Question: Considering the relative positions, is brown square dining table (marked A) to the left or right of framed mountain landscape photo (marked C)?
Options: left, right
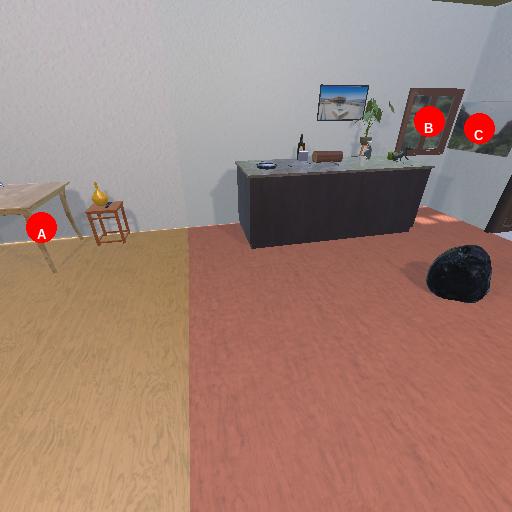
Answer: left